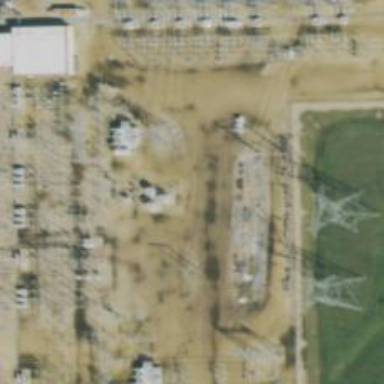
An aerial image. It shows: Lattice structure tower.